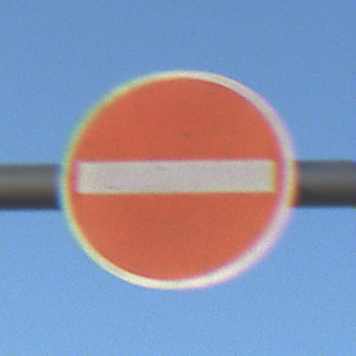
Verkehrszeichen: VerbotDerEinfahrt
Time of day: MorningAfternoon
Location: Outdoor (Nature)
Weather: Clear
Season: NotSpecified
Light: Natural